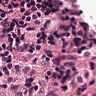
Metastatic tissue present: no